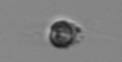
Label: Apedinella